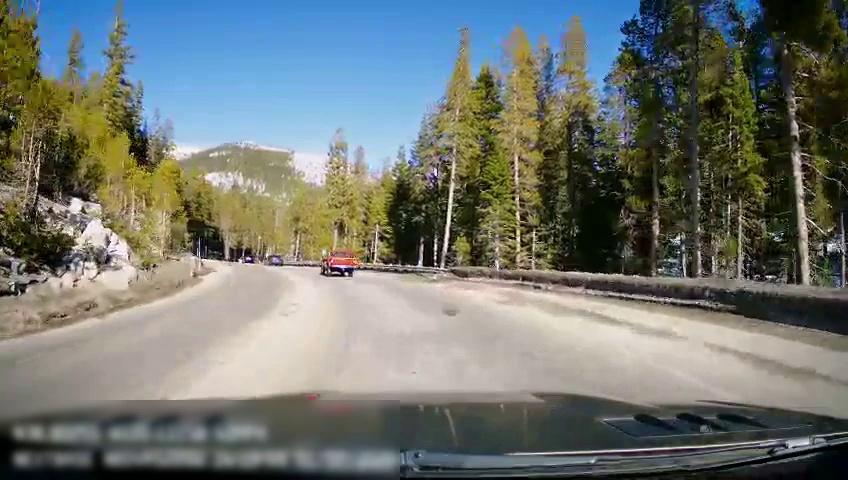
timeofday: Day
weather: Sunny
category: Drivable Space
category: Vehicles | Truck
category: Vehicles | Car
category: Vehicles | Car